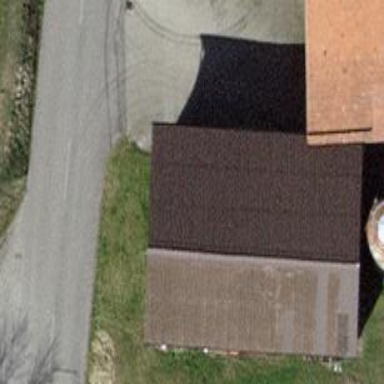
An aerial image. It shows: Gabled roof on farm auxiliary building.